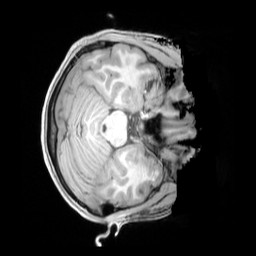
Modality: T1w
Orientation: axial